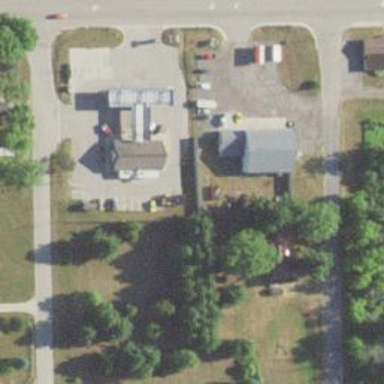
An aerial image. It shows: Convenience shop.